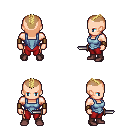
a pixel art fantasy rpg character, male body template, human, light skin, blue vest, red pants, blonde short mohawk hairstyle, leather bracers, maroon shoes, dagger, four views (front, back, left, right), 2x2 character sprite sheet, small pixel art, hard edges, no anti-aliasing